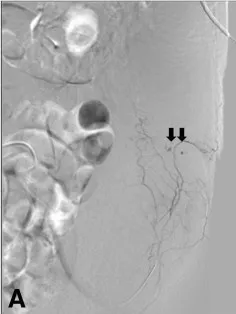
Digital subtraction arteriogram of the left inferior epigastric artery. A) Active bleeding is seen from several branches (arrows) of the inferior epigastric artery.
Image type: radiology (mri)